Question: I have dynamically created rows, on each rows i have a add button when user click on the add button then dynamically created form will be loaded on the bootstrap propover.
<URL>
why this code is NOT getting call?
Basically i am Submitting this form From bootstrap popover ?
'''
...............
...............
console.log($("#"+formidd));// NOTE: i have accurate form id
$("#"+formidd).validate({
rules: {
sproject_name: {
minlength: 3,
maxlength: 15,
required: true
}, tooltip_options: {
sproject_name: {placement: 'center', html: true, trigger: 'focus'}
}
},
submitHandler: function(form) {
alert("form submit");
}
});
...............
...............
'''
Any help will be highly appreciated.Please help me...
---
(I want to validate It & submit it when user press ENTER)

---
'''
<div id="project-div-id">
<ul style="padding: 0px 0 2px;margin-left: 0px;">
<li><span class="slilink"> tour </span>
<img class="del_btn" src="/images/icons/add.gif">
<form action="http://localhost/task/index.php/mypage" method="post" accept-charset="utf-8" name="160subproj" id="160subproj" style="display:none;">
<input type="text" value="1st">
<input class="red-tooltip" data-trigger="focus" placeholder="add sub project" name="project_name" type="text" >
</form>
</li>
<li><span class="slilink"> personal</span>
<img class="del_btn" src="/images/icons/add.gif">
<form action="http://localhost/task/index.php/mypage" method="post" accept-charset="utf-8" name="161subproj" id="161subproj" style="display:none;">
<input type="text" value="2st">
<input class="red-tooltip" data-trigger="focus" placeholder="add sub project" name="project_name" type="text" >
</form>
</li>
<li><span class="slilink"> business</span>
<img class="del_btn" src="/images/icons/add.gif">
<form action="http://localhost/task/index.php/mypage" method="post" accept-charset="utf-8" name="162subproj" id="162subproj" style="display:none;">
<input type="text" value="3rd form">
<input class="red-tooltip" data-trigger="focus" placeholder="add sub project" name="project_name" type="text" >
</form>
</li>
</div>
'''
---
'''
<script type="text/javascript">
$(document).ready(function() { var formidd='';
$('.add_btn').popover({
html: true,
title: function () {
formidd=$(this).parent().find('.projform_id').html();
return $(this).parent().find('.sub_proj_head').html();
},
content: function() {
return $(this).parent().find('.sub_proj_content').html();
}
});
$('.add_btn').click(function(e) {
console.log($("#"+formidd));//i have loaded form id
$("#"+formidd).validate({
rules: {
sproject_name: {
minlength: 3,
maxlength: 15,
required: true
}, tooltip_options: {
sproject_name: {placement: 'center', html: true, trigger: 'focus'}
}
},
submitHandler: function(form) {
alert("form submit");
}
});
$('.add_btn').not(this).popover('hide');
e.stopPropagation();
});
$(document).click(function(e) {
if (($('.popover').has(e.target).length == 0) || $(e.target).is('.close')) {
$('.add_btn').popover('hide');
}
});
});
</script>
'''
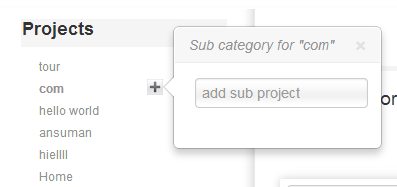
Answer: I think I see what you're trying to do. The enter button will not work by default unless you have an '<input type='submit' />' somewhere in the form.
Some hackery you can try is to place a submit button right after your input, give it a classname like "invisible", and set that class to remove all borders, margins, padding, etc... Warning, setting 'display:none' will not work because some browsers effectively remove the element.
For example: <URL>
: